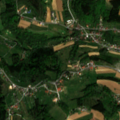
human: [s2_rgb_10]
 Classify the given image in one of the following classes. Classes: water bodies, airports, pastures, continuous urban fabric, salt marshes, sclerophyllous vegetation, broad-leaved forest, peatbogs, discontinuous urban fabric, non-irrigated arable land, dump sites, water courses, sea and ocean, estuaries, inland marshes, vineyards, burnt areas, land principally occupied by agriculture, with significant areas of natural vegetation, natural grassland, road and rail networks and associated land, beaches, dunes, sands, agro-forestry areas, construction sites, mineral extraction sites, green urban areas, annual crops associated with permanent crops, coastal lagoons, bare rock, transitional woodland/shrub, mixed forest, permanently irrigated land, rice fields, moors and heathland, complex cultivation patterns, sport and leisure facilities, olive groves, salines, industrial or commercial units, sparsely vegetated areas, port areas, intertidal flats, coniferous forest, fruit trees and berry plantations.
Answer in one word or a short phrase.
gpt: discontinuous urban fabric, sport and leisure facilities, pastures, complex cultivation patterns, land principally occupied by agriculture, with significant areas of natural vegetation, mixed forest